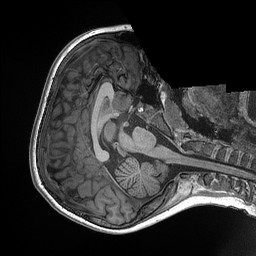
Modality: T1w
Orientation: axial
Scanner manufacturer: siemens
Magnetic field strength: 3 T
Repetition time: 2.3 s
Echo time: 0.00298 s